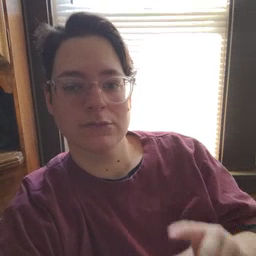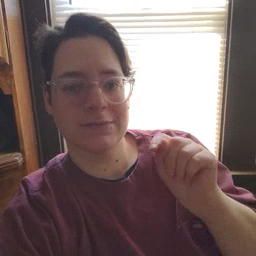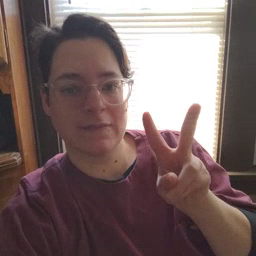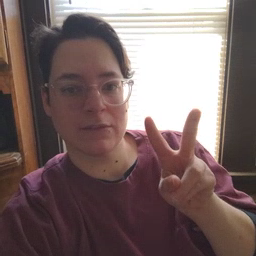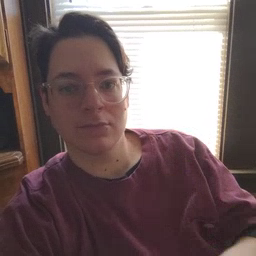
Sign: TV